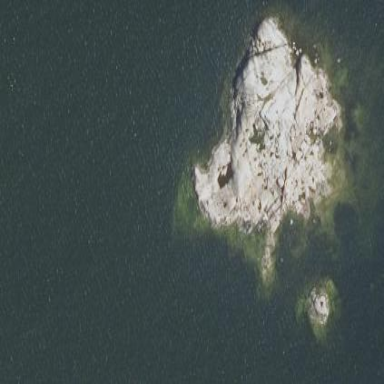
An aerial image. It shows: Landscape dominated by bare rock.